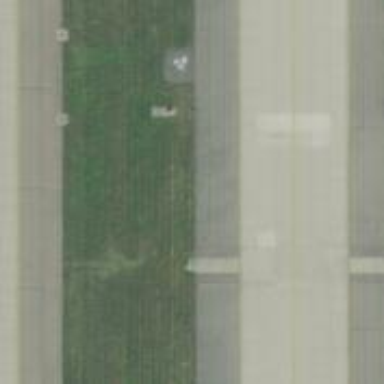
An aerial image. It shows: View of taxiway at the airport.